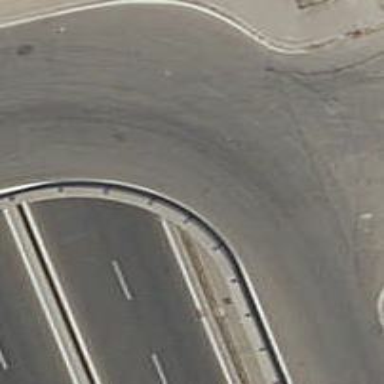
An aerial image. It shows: Sidewalk that goes through tunnel.